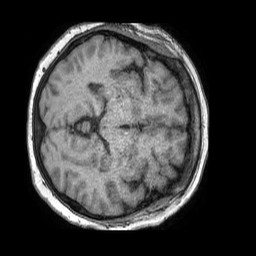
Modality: T1w
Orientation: axial
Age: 74
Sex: female
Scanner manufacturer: philips
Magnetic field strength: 1.5 T
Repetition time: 0.007612 s
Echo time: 0.003484 s